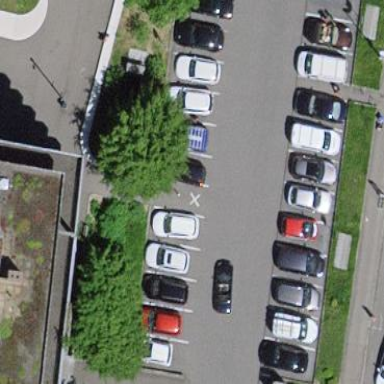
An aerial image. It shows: Street-side parking area with asphalt surface.